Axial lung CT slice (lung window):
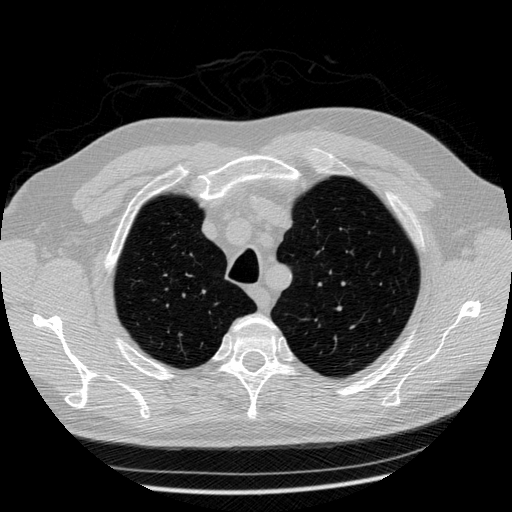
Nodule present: no